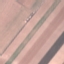
Label: AnnualCrop